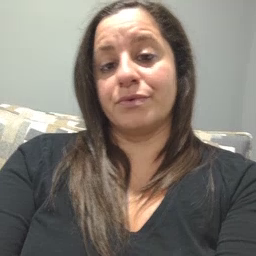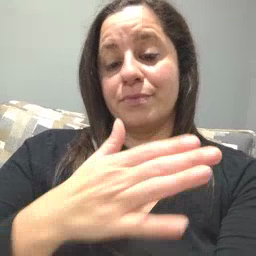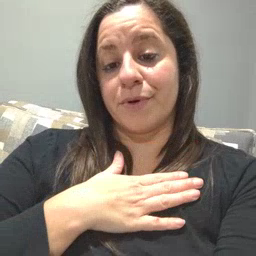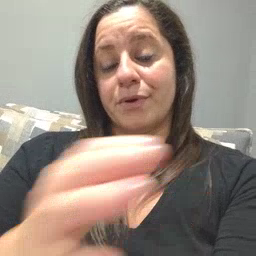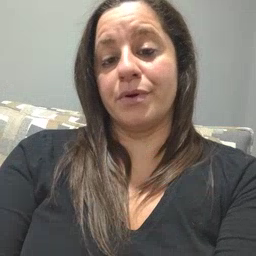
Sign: minemy